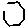
Label: hexagon